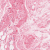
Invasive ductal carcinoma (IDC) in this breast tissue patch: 0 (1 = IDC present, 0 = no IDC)